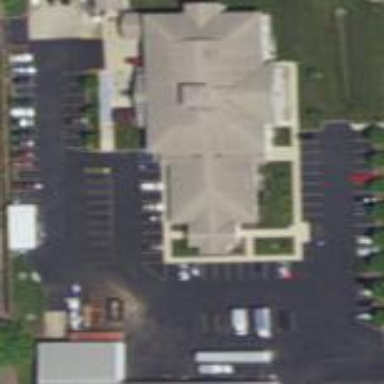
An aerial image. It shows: Asphalt parking lot.